Question: A paper by Donzis & Aditya suggests, that it is possible to use a finite difference scheme that might have a delay in the stencil. What does this mean? A FD scheme might be used to solve the heat equation and reads (or some simplification of it)
'''
u[t+1,i] = u[t,i] + c (u[t,i-1]-u[t,i+1])
'''
meaning, that the value at the next time step depends on the value at the same position and its neighbours at the previous time step.
This problem can easily be parallized by splitting the (in our case 1D) domain onto the different processors. However, we need communication when computing the boundary nodes at a processor, since the element 'u[t,i+-1]' is only available on another processor.
The problem is illustrated in the following graphic, which is taken from the cited paper.

An MPI implementation might use 'MPI_Send'and 'MPI_Recv' for synchronous computation.
Since the computation itself is fairly easy, it is the communication which might become a possible bottleneck.
A solution to the problem is given in the paper:
For my work, I would like to implement the asynchronous MPI case (which is not part of the paper). The synchronous part using 'MPI_Send' and 'MPI_Recv' is working correctly. I extended the memory by two elements as ghost cells for the neighbouring elements and send the needed values via send and receive. The code below is basically the implementation of the figure above and is performed during each time step prior to the computation.
'''
MPI_Send(&u[NpP],1,MPI_DOUBLE,RIGHT,rank,MPI_COMM_WORLD);
MPI_Recv(&u[0],1,MPI_DOUBLE,LEFT,LEFT,MPI_COMM_WORLD,MPI_STATUS_IGNORE);
MPI_Send(&u[1],1,MPI_DOUBLE,LEFT,rank,MPI_COMM_WORLD);
MPI_Recv(&u[NpP+1],1,MPI_DOUBLE,RIGHT,RIGHT,MPI_COMM_WORLD,MPI_STATUS_IGNORE);
'''
Now, I'm by no means an MPI expert. I figured out, that 'MPI_Put' might be what I need for the asynchronous case and reading a little bit, I came up with the following implementation.
Before the time loop:
'''
MPI_Win win;
double *boundary;
MPI_Alloc_mem(sizeof(double) * 2, MPI_INFO_NULL, &boundary);
MPI_Info info;
MPI_Info_create(&info);
MPI_Info_set(info,"no_locks","true");
MPI_Win_create(boundary, 2*sizeof(double), sizeof(double), info, MPI_COMM_WORLD, &win);
'''
Inside the time loop:
'''
MPI_Put(&u[1],1,MPI_DOUBLE,LEFT,1,1,MPI_DOUBLE,win);
MPI_Put(&u[NpP],1,MPI_DOUBLE,RIGHT,0,1,MPI_DOUBLE,win);
MPI_Win_fence(0,win);
u[0] = boundary[0];
u[NpP+1] = boundary[1];
'''
which puts the needed elements in the window, namely 'boundary' (array with two elements) on the neighbouring processors and takes the values 'u[0]' and 'u[NpP+1]' from the 'boundary' array itself.
This implementation is working and I get the same result was with 'MPI_Send/Recv'. However, this isn't really asynchronous since I'm still using 'MPI_Win_fence', which, as far as I understood, ensures synchronization.
The problem is: If I take out the 'MPI_Win_fence' the values inside 'boundary' are never updated and stay the inital values. My understanding was, that without 'MPI_Win_fence' you would take any value that is available inside 'boundary' which might (or might not) have been updated by a neighbouring processor.
Does anybody have an idea to avoid the use of 'MPI_Win_fence' while also solving the problem, that the values inside 'boundary' are never updated?
I'm also not sure, if the code I provided is enough to understand my problem or to give any hints. If that is the case, feel free to ask, as I will try to add all the parts that are missing.
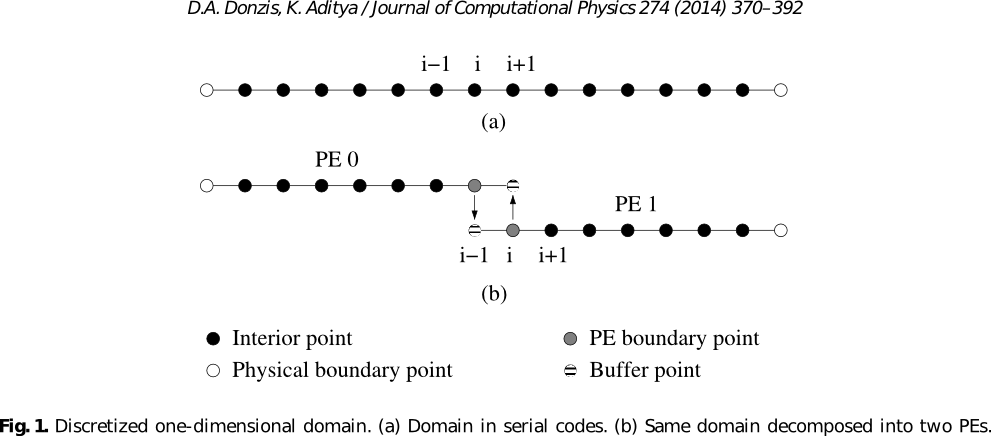
Answer: The following works seems to work for me, in the sense of correct execution - a small 1d heat equation taken from one of our tutorials, using for the RMA stuff:
'''
MPI_Win_lock( MPI_LOCK_EXCLUSIVE, left, 0, rightwin );
MPI_Put(&(temperature[current][1]), 1, MPI_FLOAT, left, 0, 1, MPI_FLOAT, rightwin);
MPI_Win_unlock( left, rightwin );
MPI_Win_lock( MPI_LOCK_EXCLUSIVE, right, 0, leftwin );
MPI_Put(&(temperature[current][locpoints]), 1, MPI_FLOAT, right, 0, 1, MPI_FLOAT, leftwin);
MPI_Win_unlock( right, leftwin );
MPI_Win_lock( MPI_LOCK_EXCLUSIVE, rank, 0, leftwin );
temperature[current][0] = *leftgc;
MPI_Win_unlock( rank, leftwin );
MPI_Win_lock( MPI_LOCK_EXCLUSIVE, rank, 0, rightwin );
temperature[current][locpoints+1] = *rightgc;
MPI_Win_unlock( rank, rightwin );
'''
In the code I have even ranks wait an extra 10ms each time step to try to make sure that things get out of sync; but looking at traces it actually looks like things remain pretty synced up. I don't know if that high degree of synchrony can be fixed by tweaking the code, or is a restriction of the implementation (IntelMPI 5.0.1), or just happens because the amount of time passing in computation is too little and communication time is dominating (but as to the last, cranking up the usleep interval doesn't seem to have an effect).
'''
#define _BSD_SOURCE /* usleep */
#include <stdio.h>
#include <unistd.h>
#include <stdlib.h>
#include <math.h>
#include <mpi.h>
int main(int argc, char **argv) {
/* simulation parameters */
const int totpoints=1000;
int locpoints;
const float xleft = -12., xright = +12.;
float locxleft, locxright;
const float kappa = 1.;
const int nsteps=100;
/* data structures */
float *x;
float **temperature;
/* parameters of the original temperature distribution */
const float ao=1., sigmao=1.;
float fixedlefttemp, fixedrighttemp;
int current, new;
int step, i;
float time;
float dt, dx;
float rms;
int rank, size;
int start,end;
int left, right;
int lefttag=1, righttag=2;
/* MPI Initialization */
MPI_Init(&argc, &argv);
MPI_Comm_size(MPI_COMM_WORLD,&size);
MPI_Comm_rank(MPI_COMM_WORLD,&rank);
locpoints = totpoints/size;
start = rank*locpoints;
end = (rank+1)*locpoints - 1;
if (rank == size-1)
end = totpoints-1;
locpoints = end-start+1;
left = rank-1;
if (left < 0) left = MPI_PROC_NULL;
right= rank+1;
if (right >= size) right = MPI_PROC_NULL;
#ifdef ONESIDED
if (rank == 0)
printf("Onesided: Allocating windows
");
MPI_Win leftwin, rightwin;
float *leftgc, *rightgc;
MPI_Win_allocate(sizeof(float), sizeof(float), MPI_INFO_NULL, MPI_COMM_WORLD, &leftgc, &leftwin);
MPI_Win_allocate(sizeof(float), sizeof(float), MPI_INFO_NULL, MPI_COMM_WORLD, &rightgc, &rightwin);
#endif
/* set parameters */
dx = (xright-xleft)/(totpoints-1);
dt = dx*dx * kappa/10.;
locxleft = xleft + start*dx;
locxright = xleft + end*dx;
x = (float *)malloc((locpoints+2)*sizeof(float));
temperature = (float **)malloc(2 * sizeof(float *));
temperature[0] = (float *)malloc((locpoints+2)*sizeof(float));
temperature[1] = (float *)malloc((locpoints+2)*sizeof(float));
current = 0;
new = 1;
/* setup initial conditions */
time = 0.;
for (i=0; i<locpoints+2; i++) {
x[i] = locxleft + (i-1)*dx;
temperature[current][i] = ao*exp(-(x[i]*x[i]) / (2.*sigmao*sigmao));
}
fixedlefttemp = ao*exp(-(locxleft-dx)*(locxleft-dx) / (2.*sigmao*sigmao));
fixedrighttemp= ao*exp(-(locxright+dx)*(locxright+dx)/(2.*sigmao*sigmao));
#ifdef ONESIDED
*leftgc = fixedlefttemp;
*rightgc = fixedrighttemp;
#endif
/* evolve */
for (step=0; step < nsteps; step++) {
/* boundary conditions: keep endpoint temperatures fixed. */
#ifdef ONESIDED
MPI_Win_lock( MPI_LOCK_EXCLUSIVE, left, 0, rightwin );
MPI_Put(&(temperature[current][1]), 1, MPI_FLOAT, left, 0, 1, MPI_FLOAT, rightwin);
MPI_Win_unlock( left, rightwin );
MPI_Win_lock( MPI_LOCK_EXCLUSIVE, right, 0, leftwin );
MPI_Put(&(temperature[current][locpoints]), 1, MPI_FLOAT, right, 0, 1, MPI_FLOAT, leftwin);
MPI_Win_unlock( right, leftwin );
MPI_Win_lock( MPI_LOCK_EXCLUSIVE, rank, 0, leftwin );
temperature[current][0] = *leftgc;
MPI_Win_unlock( rank, leftwin );
MPI_Win_lock( MPI_LOCK_EXCLUSIVE, rank, 0, rightwin );
temperature[current][locpoints+1] = *rightgc;
MPI_Win_unlock( rank, rightwin );
#else
temperature[current][0] = fixedlefttemp;
temperature[current][locpoints+1] = fixedrighttemp;
/* send data rightwards */
MPI_Sendrecv(&(temperature[current][locpoints]), 1, MPI_FLOAT, right, righttag,
&(temperature[current][0]), 1, MPI_FLOAT, left, righttag, MPI_COMM_WORLD, MPI_STATUS_IGNORE);
/* send data leftwards */
MPI_Sendrecv(&(temperature[current][1]), 1, MPI_FLOAT, left, lefttag,
&(temperature[current][locpoints+1]), 1, MPI_FLOAT, right, lefttag, MPI_COMM_WORLD, MPI_STATUS_IGNORE);
#endif
for (i=1; i<locpoints+1; i++) {
temperature[new][i] = temperature[current][i] + dt*kappa/(dx*dx) *
(temperature[current][i+1] - 2.*temperature[current][i] +
temperature[current][i-1]) ;
}
time += dt;
if ((rank % 2) == 0)
usleep(10000u);
current = new;
new = 1 - current;
}
rms = 0.;
for (i=1;i<locpoints+1;i++) {
rms += (temperature[current][i])*(temperature[current][i]);
}
float totrms;
MPI_Reduce(&rms, &totrms, 1, MPI_FLOAT, MPI_SUM, 0, MPI_COMM_WORLD);
if (rank == 0) {
totrms = sqrt(totrms/totpoints);
printf("Step = %d, Time = %g, RMS value = %g
", step, time, totrms);
}
#ifdef ONESIDED
MPI_Win_free(&leftwin);
MPI_Win_free(&rightwin);
#endif
free(temperature[1]);
free(temperature[0]);
free(temperature);
free(x);
MPI_Finalize();
return 0;
}
'''